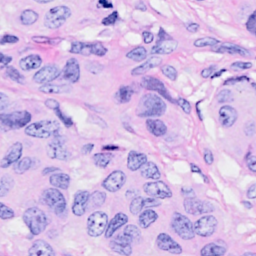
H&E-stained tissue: Breast